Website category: book
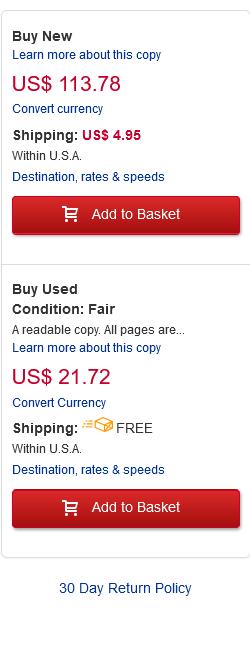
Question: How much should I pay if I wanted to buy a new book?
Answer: US$ 113.78

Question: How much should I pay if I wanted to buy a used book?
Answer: US$ 21.72

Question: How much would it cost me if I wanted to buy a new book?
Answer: US$ 113.78

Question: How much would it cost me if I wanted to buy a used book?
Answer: US$ 21.72

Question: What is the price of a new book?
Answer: US$ 113.78

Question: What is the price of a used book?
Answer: US$ 21.72

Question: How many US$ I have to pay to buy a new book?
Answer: US$ 113.78

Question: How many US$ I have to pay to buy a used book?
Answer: US$ 21.72

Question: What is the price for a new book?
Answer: US$ 113.78

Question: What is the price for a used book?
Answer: US$ 21.72

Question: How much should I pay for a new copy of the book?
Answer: US$ 113.78

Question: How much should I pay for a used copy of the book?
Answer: US$ 21.72

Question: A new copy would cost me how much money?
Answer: US$ 113.78

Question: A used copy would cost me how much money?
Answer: US$ 21.72

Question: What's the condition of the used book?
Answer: Fair

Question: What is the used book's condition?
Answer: Fair

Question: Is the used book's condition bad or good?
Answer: Fair

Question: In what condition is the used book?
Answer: Fair

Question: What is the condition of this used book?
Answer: Fair

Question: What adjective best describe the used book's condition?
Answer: Fair

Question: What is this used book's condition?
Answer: Fair

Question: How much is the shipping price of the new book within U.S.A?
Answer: US$ 4.95

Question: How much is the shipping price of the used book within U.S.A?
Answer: FREE

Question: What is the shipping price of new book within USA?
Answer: US$ 4.95

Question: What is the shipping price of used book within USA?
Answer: FREE

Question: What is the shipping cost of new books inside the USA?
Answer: US$ 4.95

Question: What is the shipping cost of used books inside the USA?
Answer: FREE

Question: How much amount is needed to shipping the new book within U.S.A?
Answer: US$ 4.95

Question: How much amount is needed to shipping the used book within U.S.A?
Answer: FREE

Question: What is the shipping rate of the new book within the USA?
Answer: US$ 4.95

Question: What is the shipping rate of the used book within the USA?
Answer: FREE

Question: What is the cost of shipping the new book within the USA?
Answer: US$ 4.95

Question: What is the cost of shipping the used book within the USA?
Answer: FREE

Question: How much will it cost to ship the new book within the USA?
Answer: US$ 4.95

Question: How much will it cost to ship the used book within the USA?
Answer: FREE